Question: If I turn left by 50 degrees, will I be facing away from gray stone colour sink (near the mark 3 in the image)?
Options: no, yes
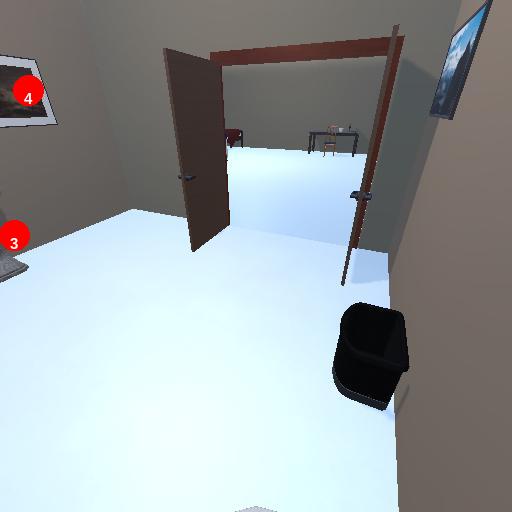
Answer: no